Question: I am doing an import of data from excel spreadsheet to SQLServer 2005 via C# Visual Studio 2005. I guess my connection was up as I receive no errors till the very last part whereby my credentials for my username and password for sqlconnectionstring was prompted as invalid. Below is the error code and my code.

<URL>
'''
using System;
using System.Collections.Generic;
using System.ComponentModel;
using System.Data;
using System.Drawing;
using System.Text;
using System.Data.OleDb;
using System.Data.Common;
using System.Data.SqlClient;
public partial class _Default : System.Web.UI.Page
{
public static string path = @"c:\Documents and Settings
hlim\My Documents\Visual Studio 2005\WebSites\insqlserver\studentsheet1.xls";
public static string connStr = "Provider=Microsoft.Jet.OLEDB.4.0;Data Source=" + path + ";Extended Properties=Excel 8.0;";
protected void Page_Load(object sender, EventArgs e)
{
// Connection String to Excel Workbook
//**string excelConnectionString = @"Provider=Microsoft.Jet.OLEDB.4.0;Data Source='c:\Documents and Settings
hlim\My Documents\Visual Studio 2005\WebSites\insqlserver\studentsheet.xls';Extended Properties='Excel 8.0;HDR=Yes;IMEX=1'";
// Create Connection to Excel Workbook
using (OleDbConnection connection =
new OleDbConnection(connStr))
{
OleDbCommand command = new OleDbCommand
("Select StudentName,RollNo,Course FROM [Sheet1$]", connection);
connection.Open();
// Create DbDataReader to Data Worksheet
using (DbDataReader dr = command.ExecuteReader())
{
// SQL Server Connection String
string sqlConnectionString = "Data Source=<IP>;Initial Catalog=<database>;User ID=<userid>;Password=<password>;Integrated Security=True";
// Bulk Copy to SQL Server
using (SqlBulkCopy bulkCopy =
new SqlBulkCopy(sqlConnectionString))
{
bulkCopy.DestinationTableName = "ExcelData";
bulkCopy.WriteToServer(dr); <------Error appeared at this line
}
}
}
}
}
'''
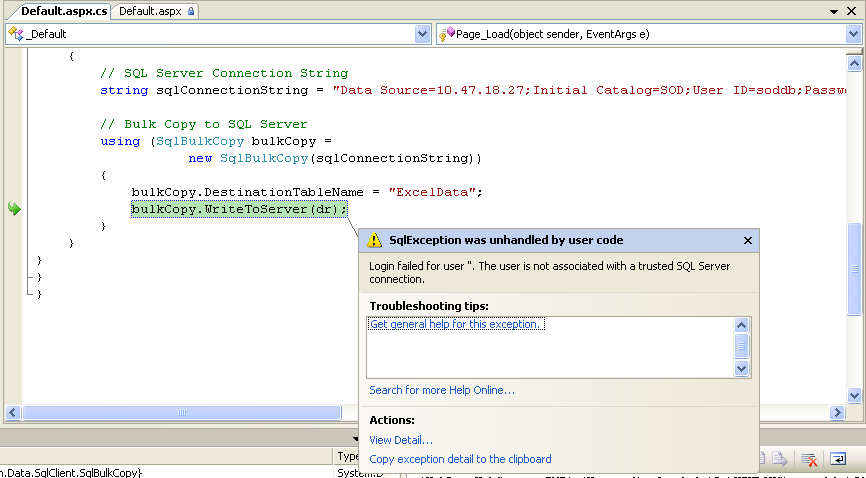
Answer: remove the "integrated security" part from your db connectionstring. This is setting your connection to use the windows authentication instead of the sql authentication. Look for examples on <URL>